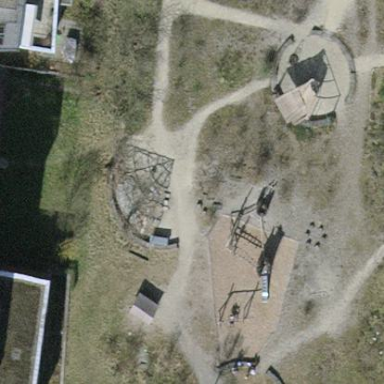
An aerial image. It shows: Lovely park for leisure and relaxation.